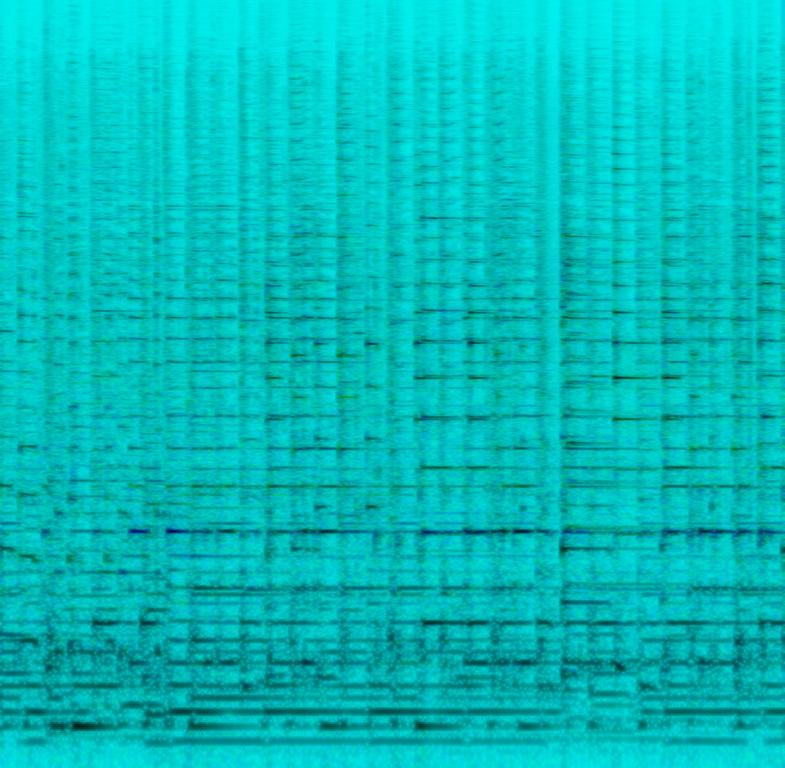
This music is instrumental . The tempo is fast with mandolins playing a lively, spirited rhythmic harmony with acoustic guitar accompaniment. The instrumentation is minimal with emphasis on the mandolin melody. The music is chirpy, perky, cheerful, happy, animated and spirited.